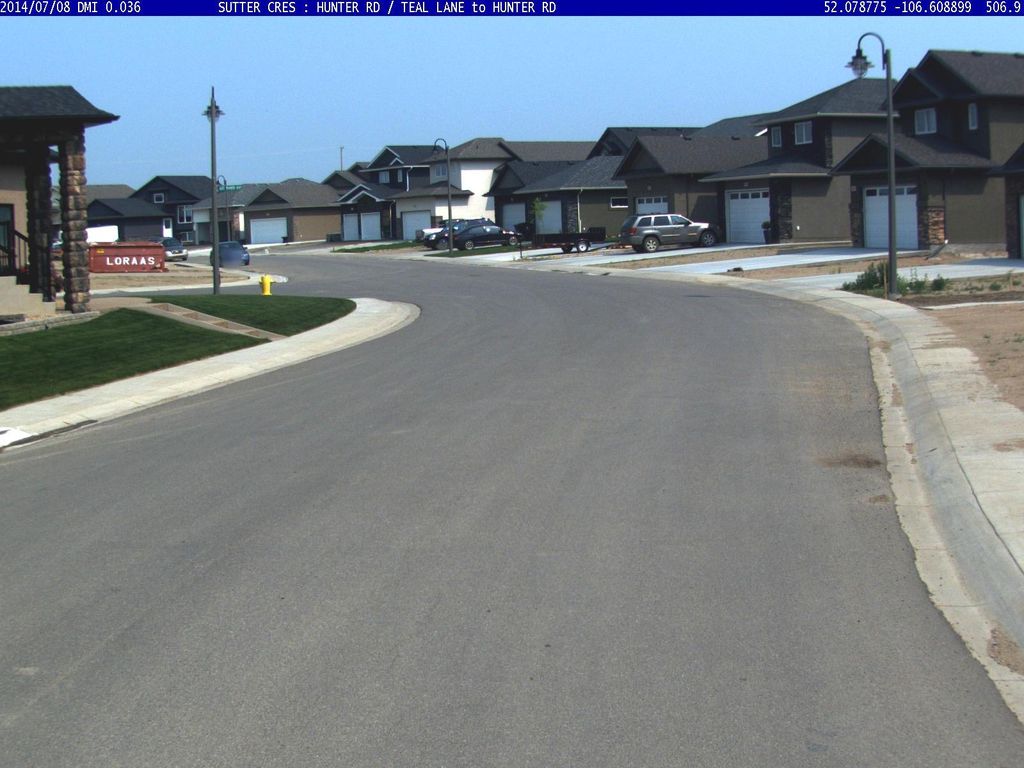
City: saskatoon